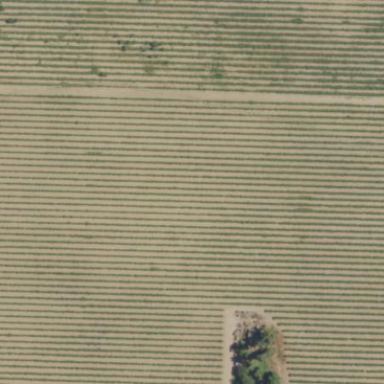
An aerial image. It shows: Vineyard.